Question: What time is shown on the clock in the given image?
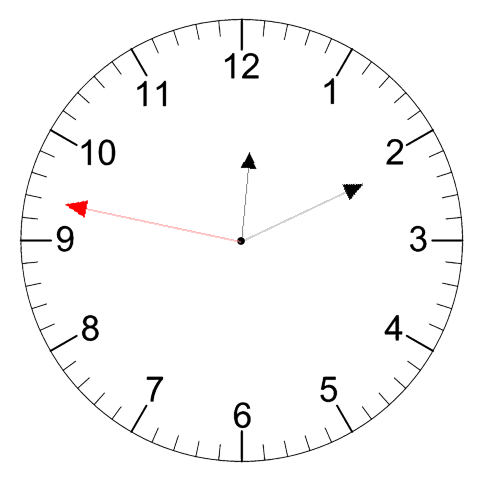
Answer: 12:10:47